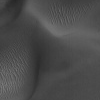
Atmospheric dust classification: not_dusty